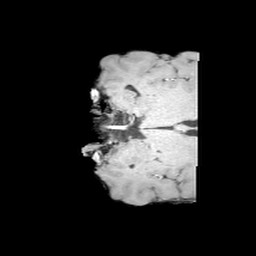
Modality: MP2RAGE
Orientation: coronal